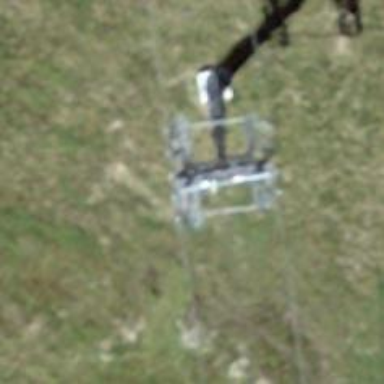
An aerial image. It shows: Pylon for aerialway.